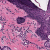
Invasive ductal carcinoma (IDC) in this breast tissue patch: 0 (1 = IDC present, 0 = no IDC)